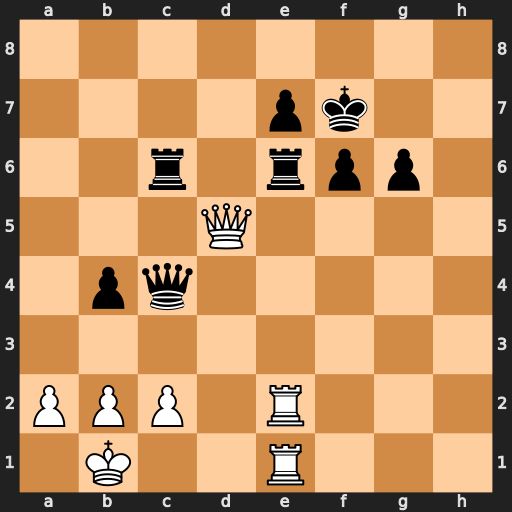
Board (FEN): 8/4pk2/2r1rpp1/3Q4/1pq5/8/PPP1R3/1K2R3
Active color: w
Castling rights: -
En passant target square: -
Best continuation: Qxc4 Rxc4 Rxe6